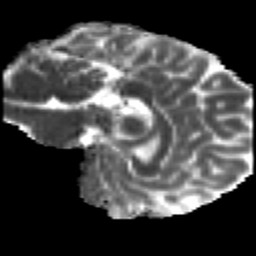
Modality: MD
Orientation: sagittal
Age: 30
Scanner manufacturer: siemens
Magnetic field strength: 3 T
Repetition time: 2.2 s
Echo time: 0.084 s